Question:
I know this topic is known - 'Continuous Collision Detection'
I have 2 Spheres that I have to find intersection between them as shown in the image.
the equations refer to the upper draw and I need to find the minimal t and then check something about the distance. I have no idea what these equations mean.
1. what is each variable? I guess p10 and p20 are the first positions and v1 \ v2 are the direction vectors.
2. no acceleration, no mass..
3. the equations refer to 2 spheres that move. if ONLY ONE sphere moves, the equations solve it too because then, the velocity of 1 sphere will be zero.
4. so how do I have to solve the equations? to find the minimal t that....?
thanks a lot!
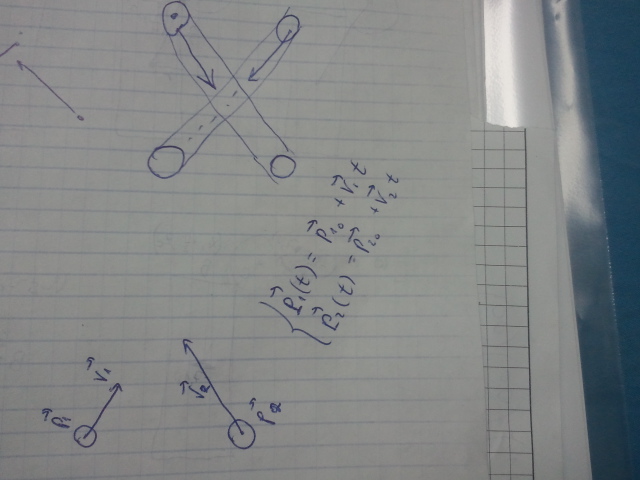
Answer: This is probably a question for StackExchange Mathematics. But here's my answer: The two equations tell you where the centers 'P_1' and 'P_2' of the circles or balls are at some point in time 't' are. Now you need to find a value for 't' for which the distance between 'P_1' and 'P_2' is the sum of the radii which I will call 'd' (like distance). According the the theorem of Pythagoras the square of the distance of the two points is the sum of the squares of the coordinate differences. This square of the distance is a quadratic polynomial in 't', i.e. 'a*t*t+b*t+c'. Now you can find the value of 't' where the two balls or circles collide by setting this equal to 'd*d' and solving for 't'. If there is no solution, then the balls/circles won't collide.